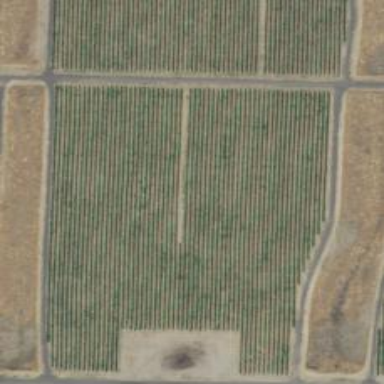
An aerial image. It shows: Vineyard with grape crops.